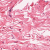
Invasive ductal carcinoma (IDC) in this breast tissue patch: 0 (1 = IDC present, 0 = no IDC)